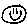
Label: smiley face